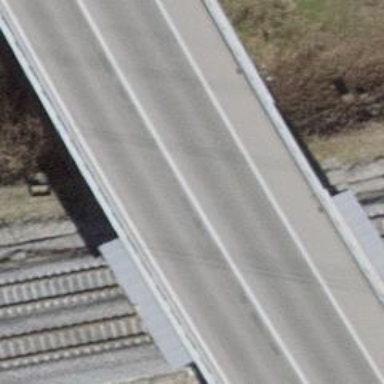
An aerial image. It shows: Secondary motorway bridge with asphalt surface.